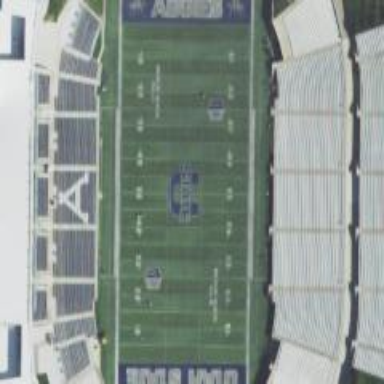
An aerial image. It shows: American football pitch with artificial turf.